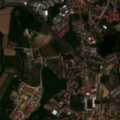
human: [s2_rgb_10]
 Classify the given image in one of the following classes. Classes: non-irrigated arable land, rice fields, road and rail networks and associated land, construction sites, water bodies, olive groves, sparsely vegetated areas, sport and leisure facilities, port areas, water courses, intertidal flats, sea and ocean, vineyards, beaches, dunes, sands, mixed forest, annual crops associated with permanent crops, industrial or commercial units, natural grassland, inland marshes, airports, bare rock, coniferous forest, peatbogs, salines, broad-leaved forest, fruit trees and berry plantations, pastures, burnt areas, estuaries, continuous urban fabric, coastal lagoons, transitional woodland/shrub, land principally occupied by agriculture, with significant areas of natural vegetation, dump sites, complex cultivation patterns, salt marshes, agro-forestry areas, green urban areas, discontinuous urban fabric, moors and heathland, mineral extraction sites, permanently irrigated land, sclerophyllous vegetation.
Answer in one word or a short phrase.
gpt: continuous urban fabric, discontinuous urban fabric, annual crops associated with permanent crops, complex cultivation patterns